Aerial crown-view tile of a tropical tree (Barro Colorado Island, Panama), acquired 20241216:
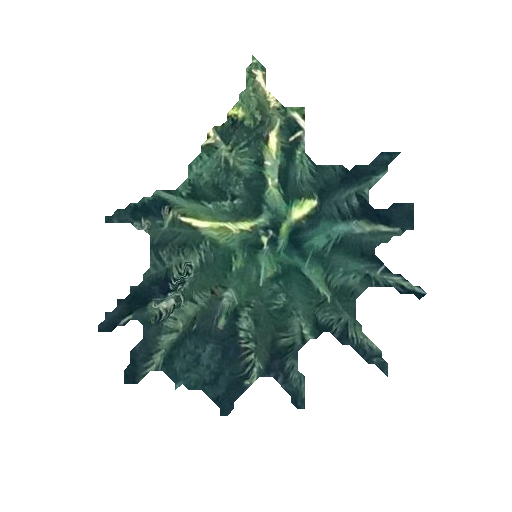
Species: Attalea butyracea
GBIF accepted scientific name: Attalea butyracea
Crown area: 82.693 m²